Question: I would like to reproduce the following <URL> code:
'''
public class Main extends Application {
@Override
public void start(Stage primaryStage) throws Exception{
primaryStage.setTitle("Hello World");
primaryStage.setFullScreen(true);
primaryStage.setFullScreenExitHint("");
AnchorPane root = new AnchorPane();
root.setStyle("-fx-background-color: " +
"rgb(15,37,74), " +
"radial-gradient(center 50% 50%, radius 65%, rgb(97,156,188) 10%, rgb(22,51,93));");
Scene scene = new Scene(root, 600, 400);
primaryStage.setScene(scene);
primaryStage.show();
}
public static void main(String[] args) {
launch(args);
}
}
'''
However I have the following problems to reproduce the original picture:
- 'AnchorPane'<URL>'

Can anyone explain me whats going on here?
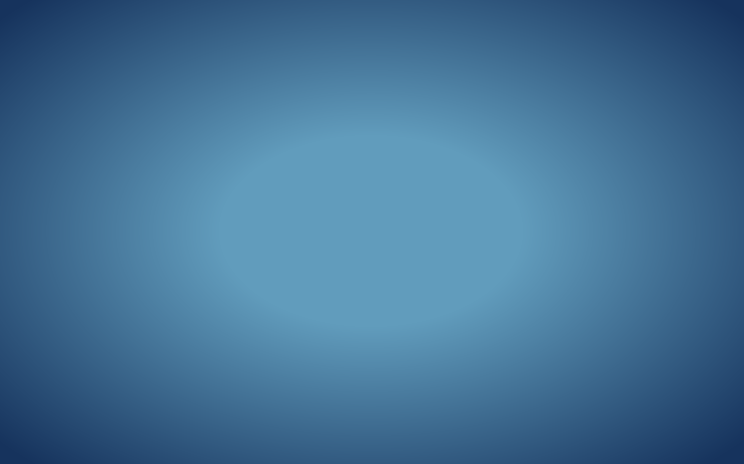
Answer: Downloading the (800x600 pixel) image from the screen shot you are looking to duplicate, and using a color picker, I get the following (decimal r,g,b) values, traversing from the center (400, 300) to the left edge (0, 300):
- '(400, 300)''(104, 163, 193)'- '(300, 300)''(87, 145, 182)'- '(200, 300)''(60, 113, 163)'- '(100, 300)''(38, 85, 137)'- '(0, 300)''(23, 56, 99)'
That looks close enough to linear to me (there maybe some general fuzziness and jpeg compression will change the values a little).
So this seems a good approximation:
'''
root.setStyle("-fx-background-color: radial-gradient(center 50% 50%, radius 50%, rgb(104, 163, 193) 0%, rgb(23, 56, 99) 100%);");
'''
I don't see a way to make it circular using percentages: you would have to use actual lengths. If the size may change, then of course you need to respond to that; you can do this with a binding as follows:
'''
root.styleProperty().bind(Bindings.createStringBinding(() ->
String.format("-fx-background-color: radial-gradient(center %dpx %dpx, radius %dpx, rgb(104, 163, 193) 0%%, rgb(23, 56, 99) 100%%);",
(int) (root.getWidth()/2), (int) (root.getHeight()/2), (int)(Math.max(root.getWidth(), root.getHeight())/2)),
root.widthProperty(), root.heightProperty()));
'''
Be aware that this is not a high-performing way of doing this; inline styles are generally the slowest way to apply CSS to a node, and here you are changing the inline style on every small change in dimension of the node. However, it appears to work just fine on my system; just be aware it might not be a good way to apply a gradient to many nodes in the same view.